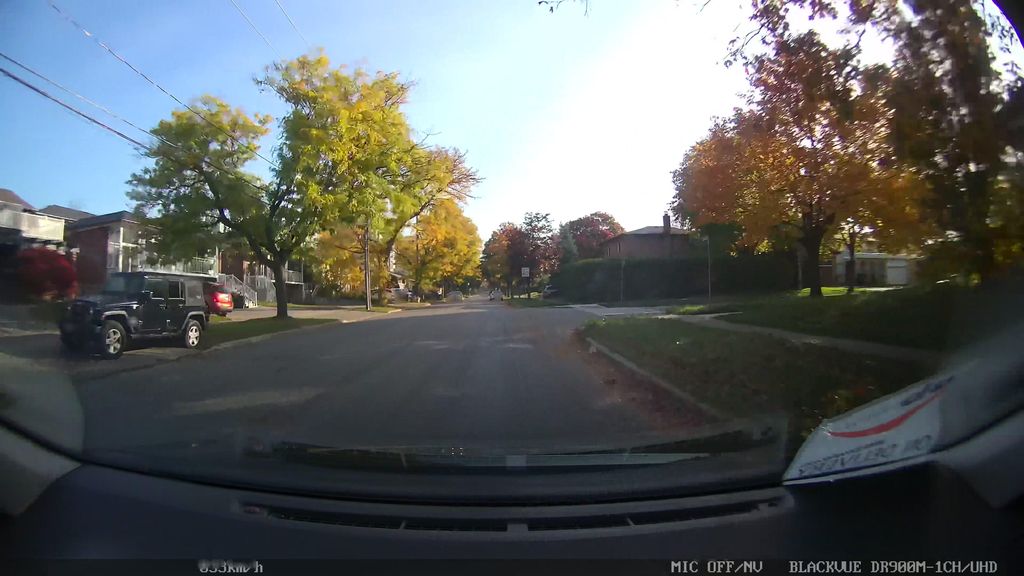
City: toronto